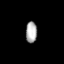
Tissue: lung
Cell type: Epithelial cells
Senescence score: 0.1489
Nuclear area (px): 234
Mean DAPI intensity: 172.013